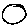
Label: circle